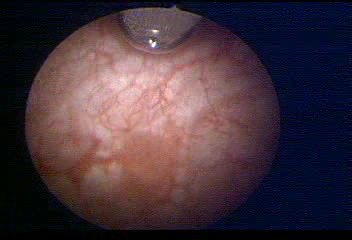
Modality: WLC
Class: Malignant
Subclass: LowGradePapillary
Lesion: L1
Stage: Ta
Morphology: Papillary
Bladder cancer association: Yes
Annotated structures: Tumor